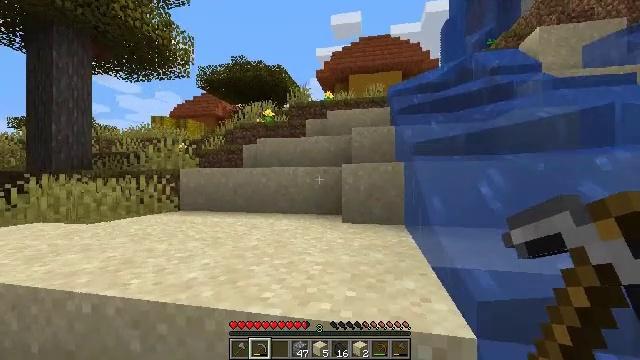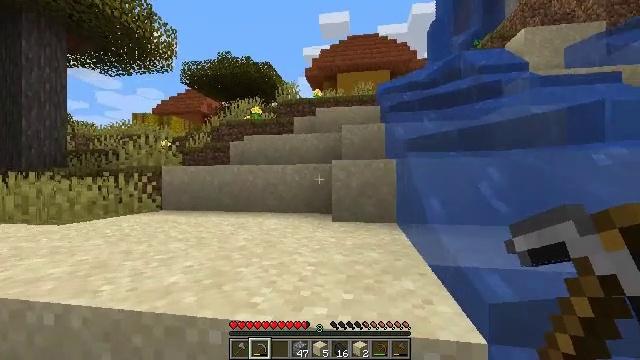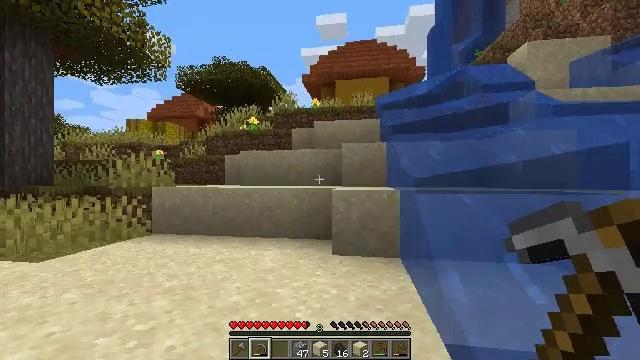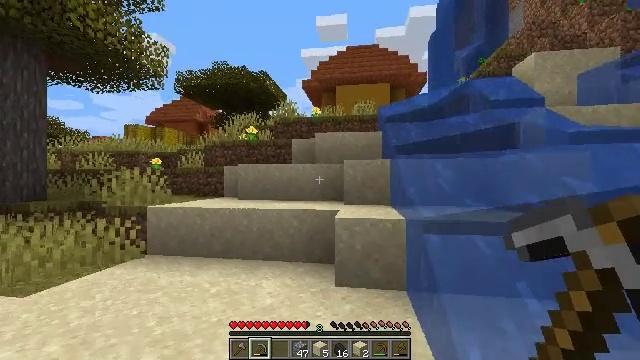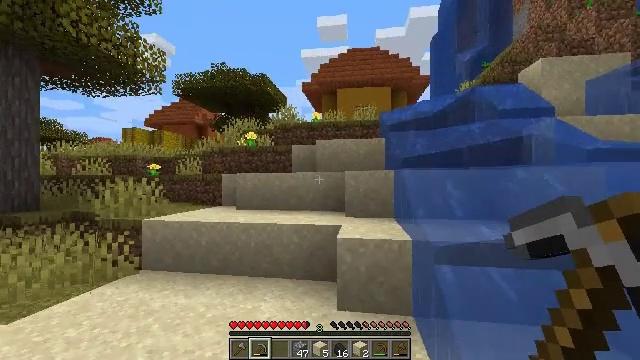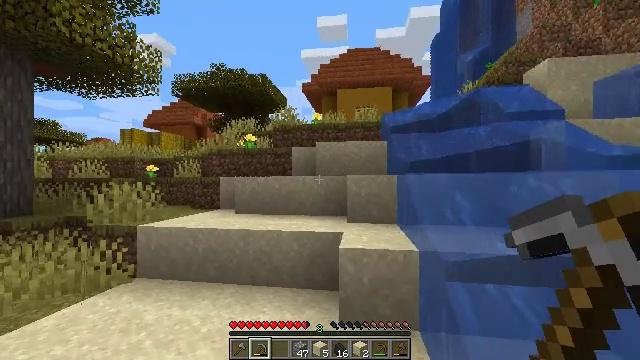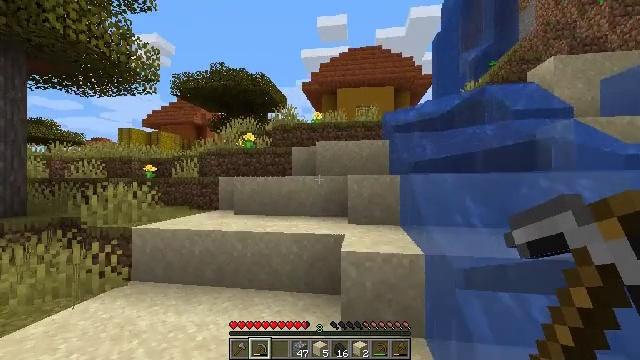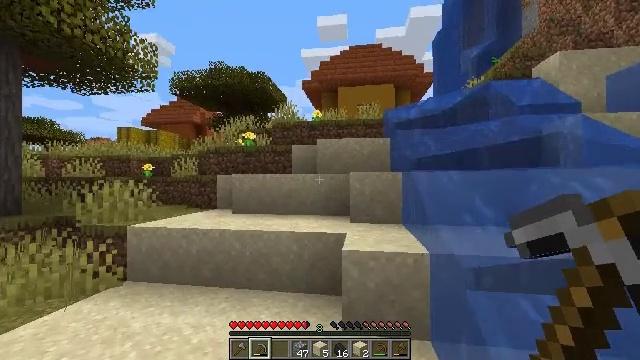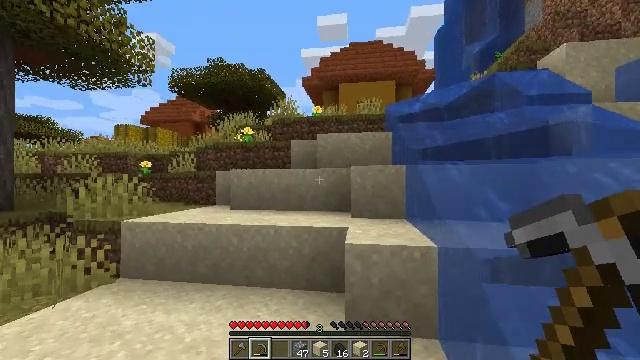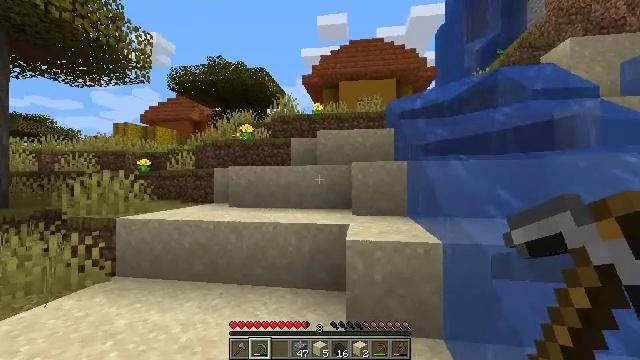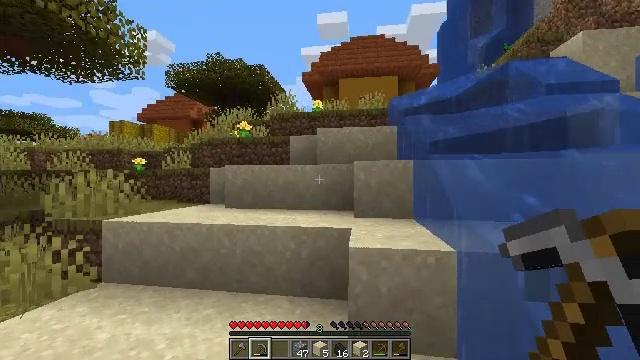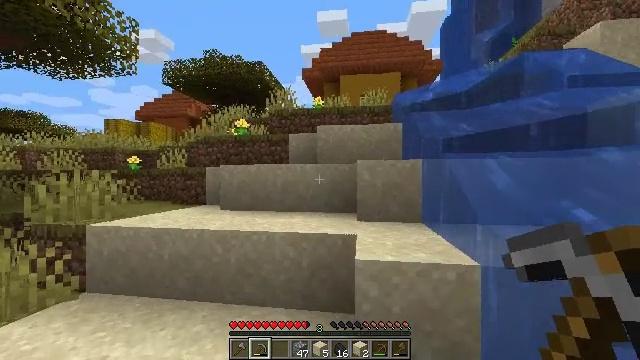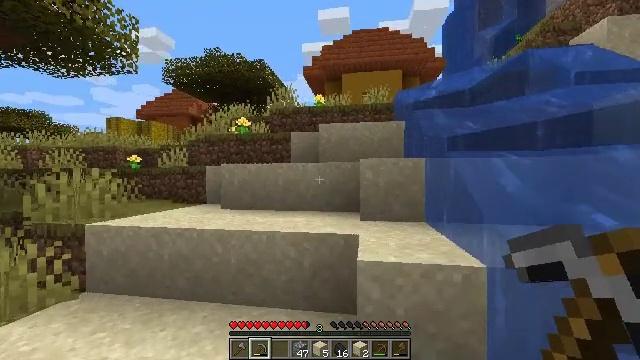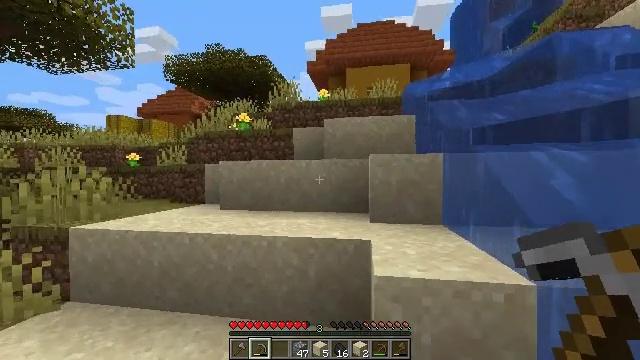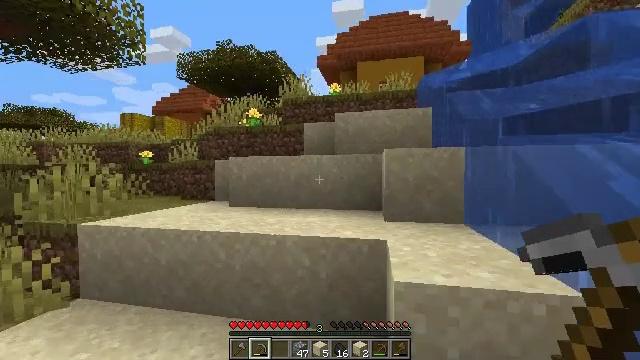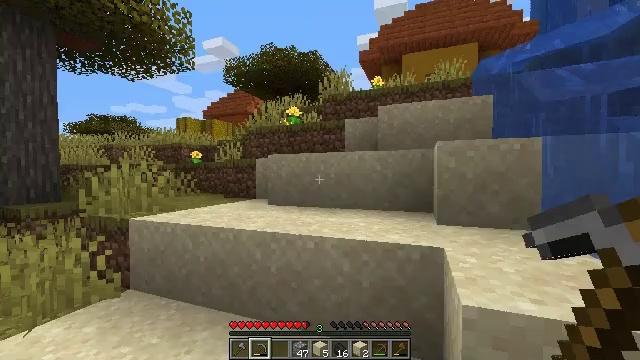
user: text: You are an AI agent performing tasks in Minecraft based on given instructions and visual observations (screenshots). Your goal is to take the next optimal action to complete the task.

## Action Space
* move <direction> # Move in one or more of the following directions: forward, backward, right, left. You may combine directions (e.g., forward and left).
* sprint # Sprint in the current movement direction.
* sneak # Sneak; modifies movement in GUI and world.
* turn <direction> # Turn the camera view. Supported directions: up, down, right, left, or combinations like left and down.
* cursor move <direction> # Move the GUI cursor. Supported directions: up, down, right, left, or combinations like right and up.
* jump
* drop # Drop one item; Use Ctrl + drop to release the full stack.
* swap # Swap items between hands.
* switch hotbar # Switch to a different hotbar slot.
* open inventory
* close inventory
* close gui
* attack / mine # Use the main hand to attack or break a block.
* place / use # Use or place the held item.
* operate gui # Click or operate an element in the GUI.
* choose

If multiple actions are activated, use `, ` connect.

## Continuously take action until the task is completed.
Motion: motion action
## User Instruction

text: Collect a hay block for crafting.
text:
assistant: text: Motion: move forward, turn right, jump
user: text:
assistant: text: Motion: move forward, jump
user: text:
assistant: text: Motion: move forward, jump
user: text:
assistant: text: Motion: move forward, jump
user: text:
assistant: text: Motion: move forward, jump
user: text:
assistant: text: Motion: move forward, jump
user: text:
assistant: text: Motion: move forward, jump
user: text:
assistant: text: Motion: move forward
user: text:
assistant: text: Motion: move forward
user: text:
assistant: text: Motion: move forward
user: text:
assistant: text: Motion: move forward
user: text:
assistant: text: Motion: move forward
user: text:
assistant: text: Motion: move forward
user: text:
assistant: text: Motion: move forward, turn left
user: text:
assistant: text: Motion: move forward, turn left
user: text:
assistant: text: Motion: move forward, turn left
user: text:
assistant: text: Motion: move forward, turn left
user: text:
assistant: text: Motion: move forward
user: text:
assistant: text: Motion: move forward
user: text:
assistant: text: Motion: move forward
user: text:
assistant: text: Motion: move forward, jump
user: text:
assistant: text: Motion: move forward, jump
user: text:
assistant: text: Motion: move forward, jump
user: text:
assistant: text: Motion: move forward, jump
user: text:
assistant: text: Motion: move forward, jump
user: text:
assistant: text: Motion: move forward
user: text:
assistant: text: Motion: move forward
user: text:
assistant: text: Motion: move forward, turn right
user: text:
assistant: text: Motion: move forward, turn right
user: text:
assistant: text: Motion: move forward, turn right